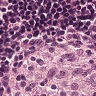
Metastatic tissue present: no